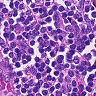
Metastatic tissue present: no